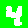
Digit: 4